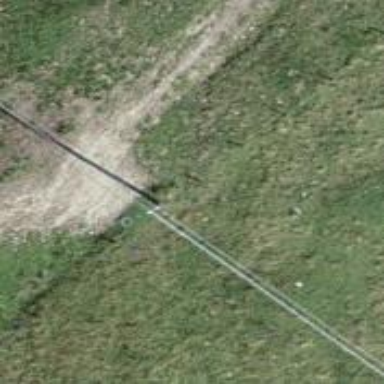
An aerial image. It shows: Utility pole in the area.